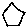
Label: hexagon